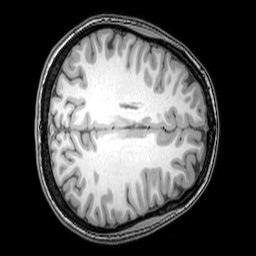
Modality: T1w
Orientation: axial
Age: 21
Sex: female
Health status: healthy
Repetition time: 0.081 s
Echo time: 0.037 s